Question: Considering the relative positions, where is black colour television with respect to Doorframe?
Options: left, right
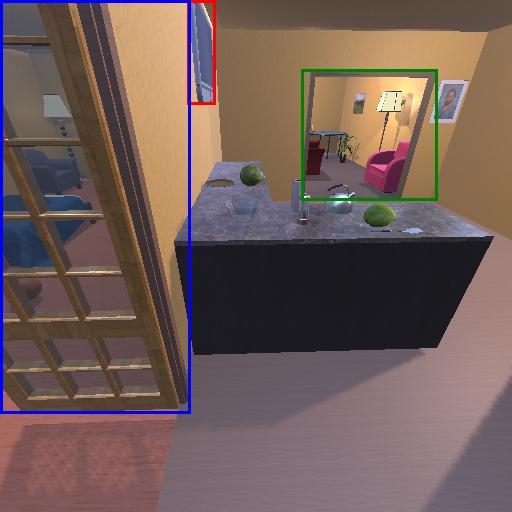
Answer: left